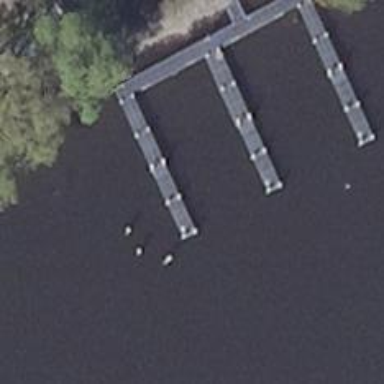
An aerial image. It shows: Man-made pier.